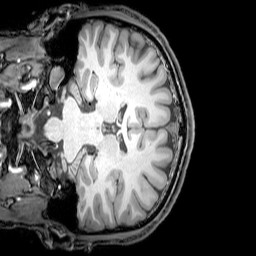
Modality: T1w
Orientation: coronal
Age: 20
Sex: male
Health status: healthy
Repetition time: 0.081 s
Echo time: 0.037 s